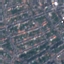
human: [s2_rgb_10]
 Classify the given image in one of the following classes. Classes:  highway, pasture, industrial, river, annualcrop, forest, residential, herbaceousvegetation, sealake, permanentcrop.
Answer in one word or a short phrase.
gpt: Residential